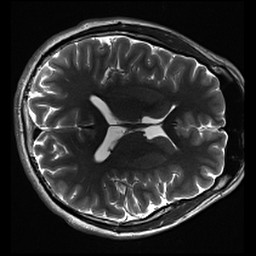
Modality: inplaneT2
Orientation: axial